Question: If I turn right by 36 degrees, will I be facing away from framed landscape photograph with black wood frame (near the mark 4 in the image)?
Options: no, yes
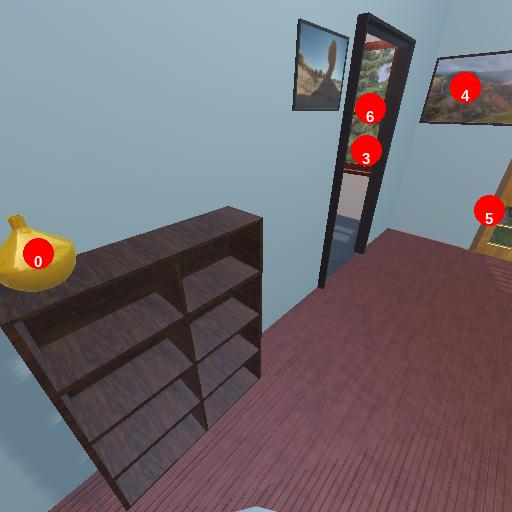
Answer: no